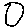
Label: circle